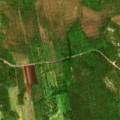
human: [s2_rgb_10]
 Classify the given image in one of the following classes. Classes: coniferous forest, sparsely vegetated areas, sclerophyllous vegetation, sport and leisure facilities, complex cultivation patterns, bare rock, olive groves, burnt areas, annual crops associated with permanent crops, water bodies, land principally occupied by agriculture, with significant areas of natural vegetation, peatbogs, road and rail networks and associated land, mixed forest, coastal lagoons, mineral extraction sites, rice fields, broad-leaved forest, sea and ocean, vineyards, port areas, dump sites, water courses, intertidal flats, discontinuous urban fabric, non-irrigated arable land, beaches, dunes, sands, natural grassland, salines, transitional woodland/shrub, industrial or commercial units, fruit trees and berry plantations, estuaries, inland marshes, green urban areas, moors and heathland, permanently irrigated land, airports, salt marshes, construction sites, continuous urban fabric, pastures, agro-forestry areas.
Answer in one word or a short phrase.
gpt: coniferous forest, mixed forest, transitional woodland/shrub